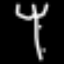
Label: fork